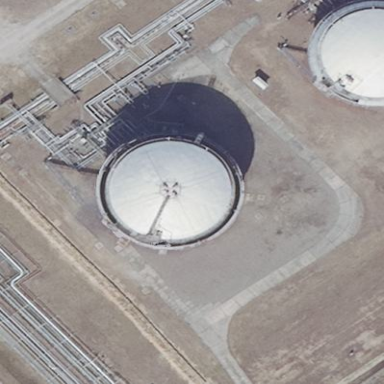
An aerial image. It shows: Storage tank that is man-made.